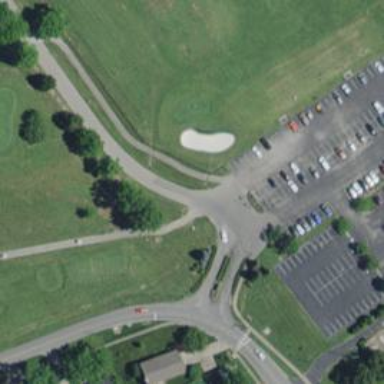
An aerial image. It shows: Path designed for golf carts.